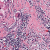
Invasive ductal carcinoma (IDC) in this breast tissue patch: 0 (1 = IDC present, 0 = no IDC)